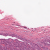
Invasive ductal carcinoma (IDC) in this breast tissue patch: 0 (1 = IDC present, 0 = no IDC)